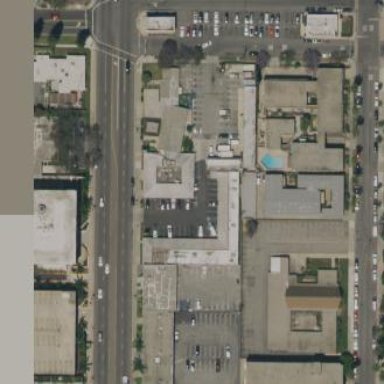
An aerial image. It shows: Retail building.